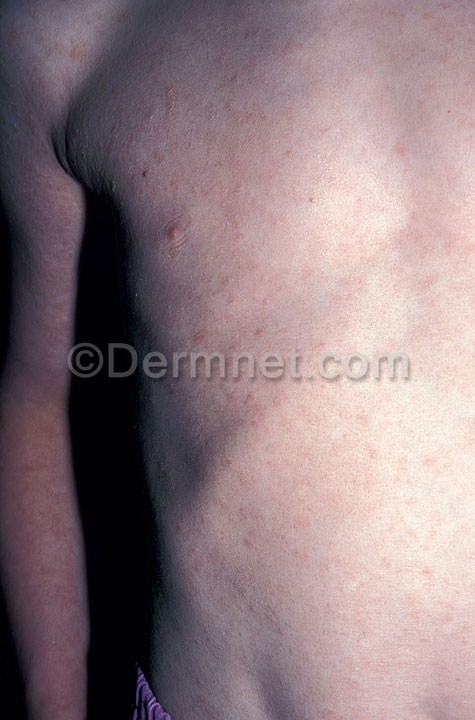
Disease: Psoriasis pictures Lichen Planus and related diseases